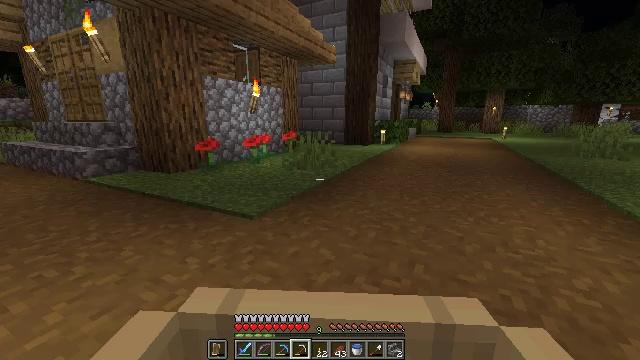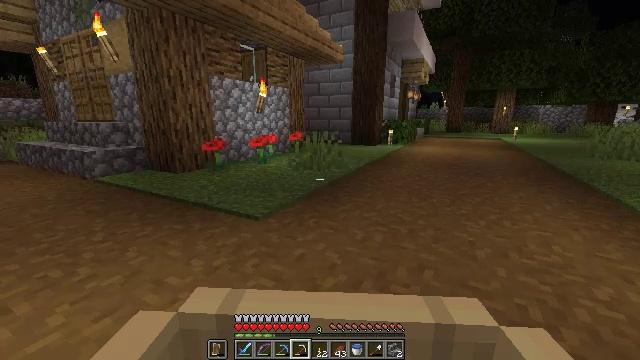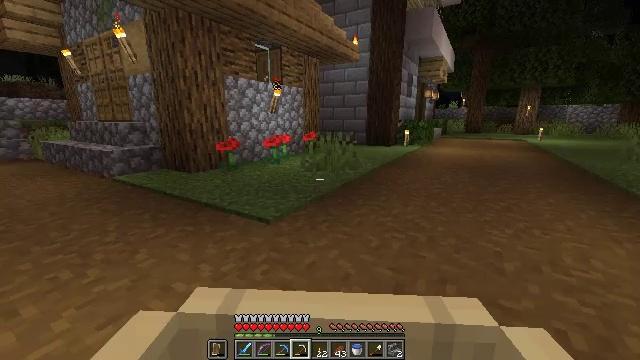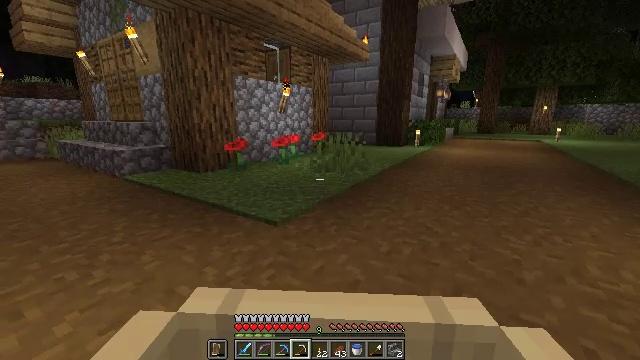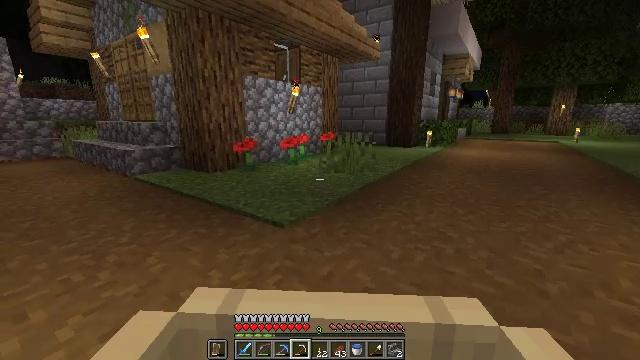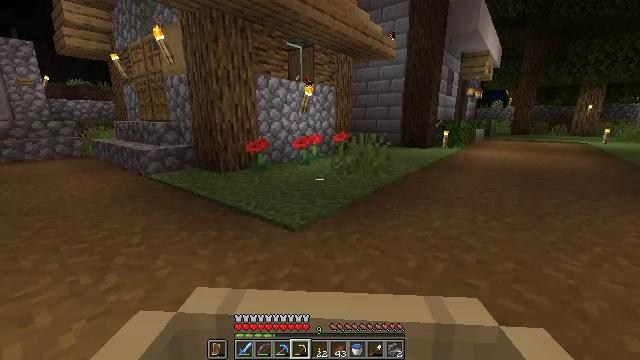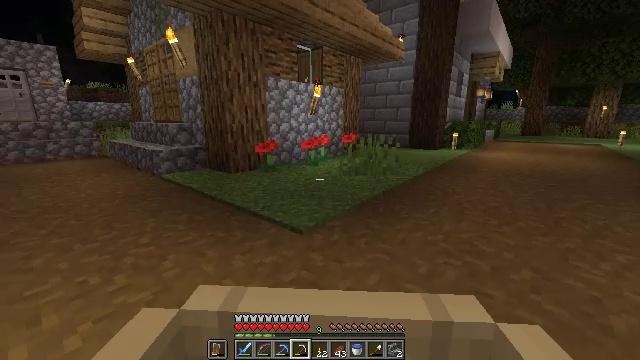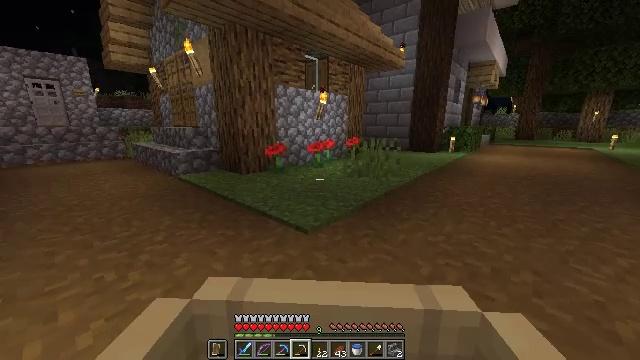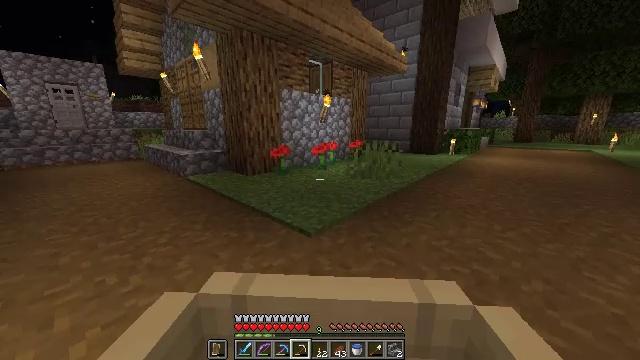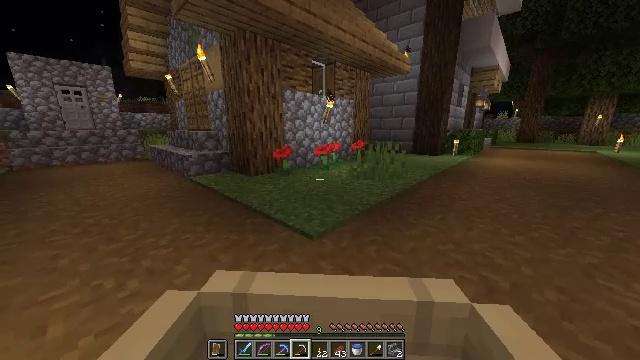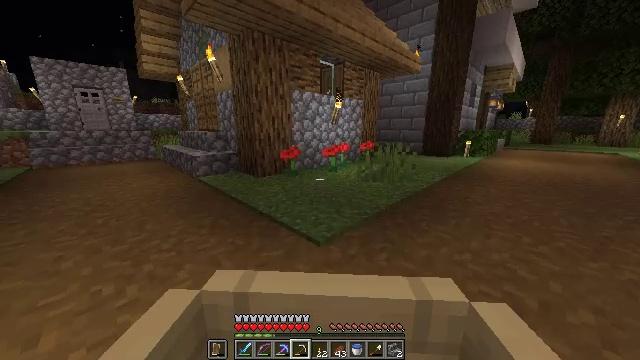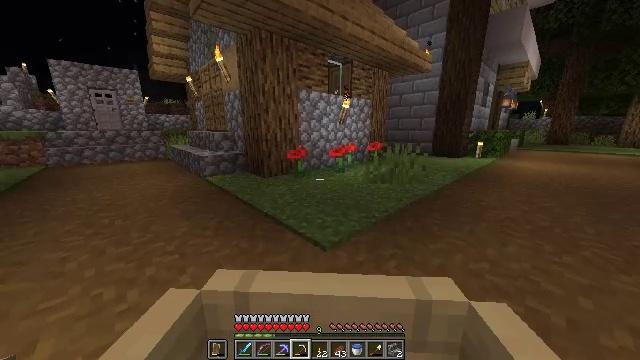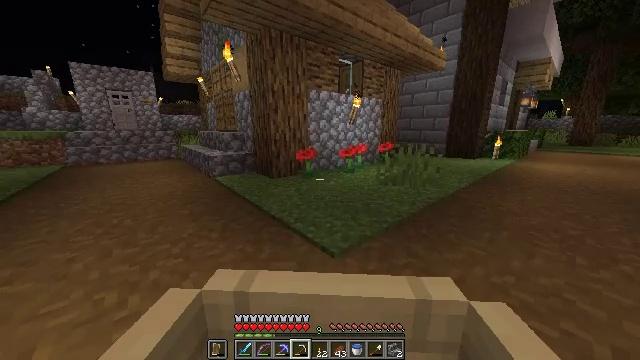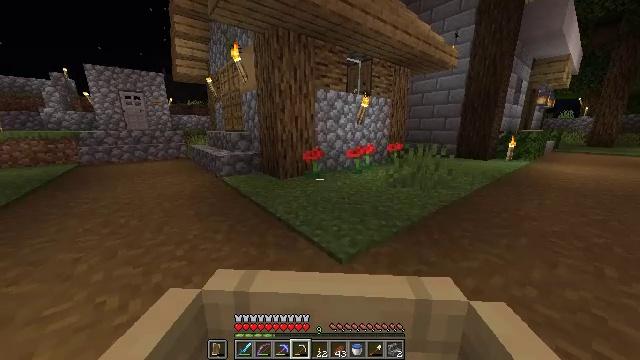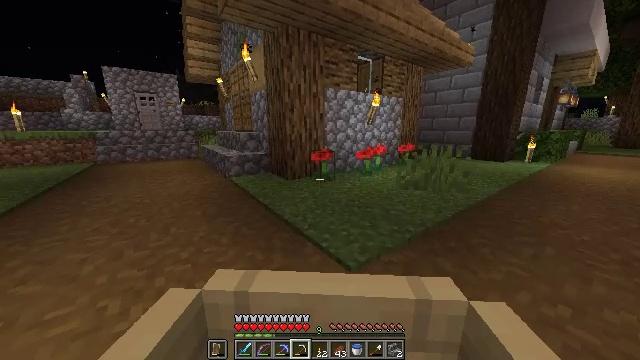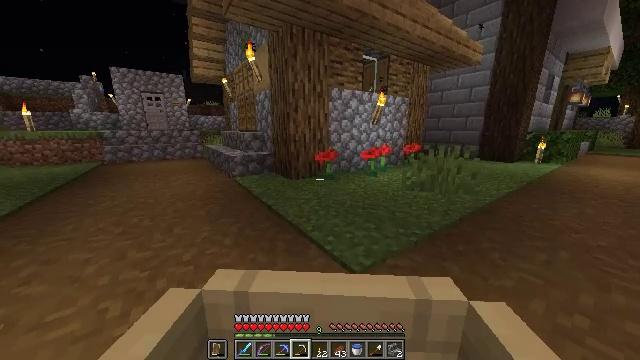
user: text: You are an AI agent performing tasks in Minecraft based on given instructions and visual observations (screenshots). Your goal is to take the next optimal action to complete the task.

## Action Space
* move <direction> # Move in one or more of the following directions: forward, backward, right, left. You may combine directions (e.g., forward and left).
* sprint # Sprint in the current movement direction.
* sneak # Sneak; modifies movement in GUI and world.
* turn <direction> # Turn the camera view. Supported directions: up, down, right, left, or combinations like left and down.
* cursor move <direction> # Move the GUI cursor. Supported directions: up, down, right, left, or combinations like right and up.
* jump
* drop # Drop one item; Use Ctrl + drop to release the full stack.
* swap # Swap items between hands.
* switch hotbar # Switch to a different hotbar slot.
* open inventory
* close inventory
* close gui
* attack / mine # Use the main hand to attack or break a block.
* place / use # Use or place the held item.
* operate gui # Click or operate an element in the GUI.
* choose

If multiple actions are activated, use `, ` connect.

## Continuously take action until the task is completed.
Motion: motion action
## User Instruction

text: Remove the oak pressure plate from the ground.
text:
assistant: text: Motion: move forward and move left
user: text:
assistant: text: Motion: move forward and move left
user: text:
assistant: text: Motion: move forward and move left
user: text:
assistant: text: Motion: move forward and move left
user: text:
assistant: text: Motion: move forward, sprint
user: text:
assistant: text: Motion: move forward, sprint
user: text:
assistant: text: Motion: move forward
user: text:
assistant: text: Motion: move forward and move left
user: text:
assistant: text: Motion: move forward and move left
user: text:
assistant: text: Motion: move forward and move left
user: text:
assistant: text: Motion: move forward and move left
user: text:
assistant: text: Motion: move forward and move left
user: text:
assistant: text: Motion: move forward and move left
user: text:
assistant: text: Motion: move forward and move left
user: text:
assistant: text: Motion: move forward and move left
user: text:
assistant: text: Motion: move forward, sprint
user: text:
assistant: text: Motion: move forward, sprint
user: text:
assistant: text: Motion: move forward, sprint
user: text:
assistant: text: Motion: move forward and move left
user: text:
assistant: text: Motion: move forward and move left
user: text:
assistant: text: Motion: move forward and move left
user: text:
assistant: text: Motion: move forward and move left
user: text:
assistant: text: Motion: move forward and move left
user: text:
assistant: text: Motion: move forward and move left
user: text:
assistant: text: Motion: move forward and move left
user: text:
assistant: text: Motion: move forward and move left
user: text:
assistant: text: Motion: move forward, sprint
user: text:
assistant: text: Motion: move forward, sprint
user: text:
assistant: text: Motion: move forward, sprint
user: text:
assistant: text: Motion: move forward, sprint